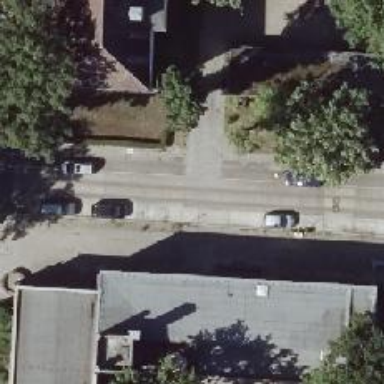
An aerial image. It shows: Residential road with asphalt surface. There are sidewalks on both sides of the road.